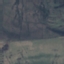
Label: HerbaceousVegetation